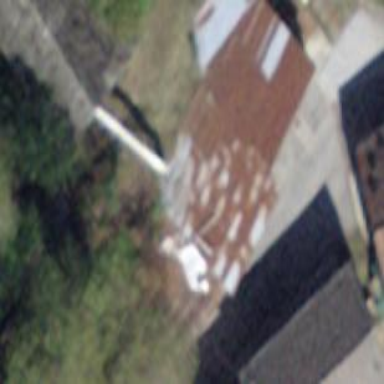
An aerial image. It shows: Shed.